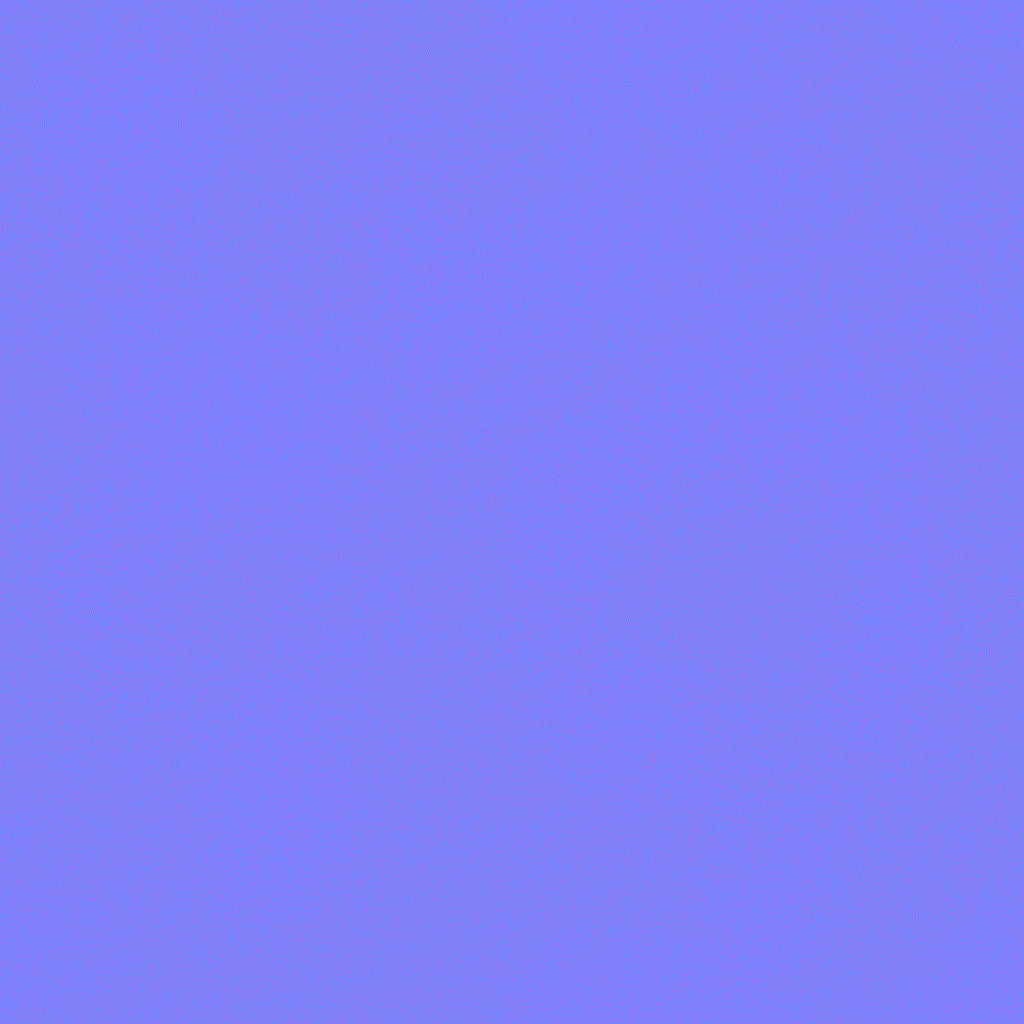
Texture map type: NormalGL